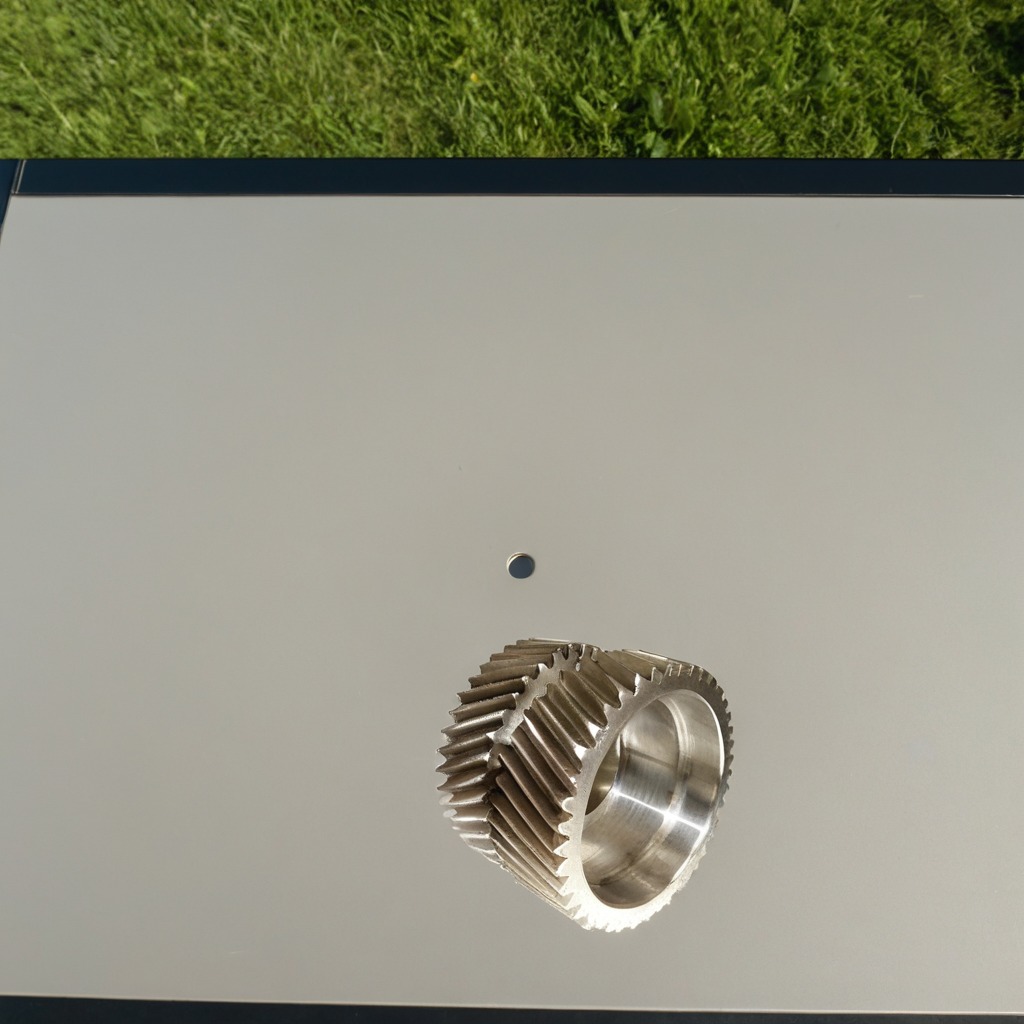
A steel gear with teeth is lying on the table.